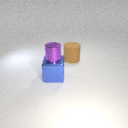
large blue metal cube below small purple metal cylinder